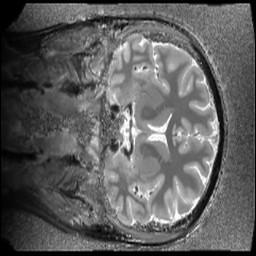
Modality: T1map
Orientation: coronal
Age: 21
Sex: female
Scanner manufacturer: siemens
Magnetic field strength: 6.98 T
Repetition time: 6 s
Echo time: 0.00283 s